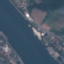
Land use / land cover: River